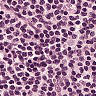
Metastatic tissue present: no